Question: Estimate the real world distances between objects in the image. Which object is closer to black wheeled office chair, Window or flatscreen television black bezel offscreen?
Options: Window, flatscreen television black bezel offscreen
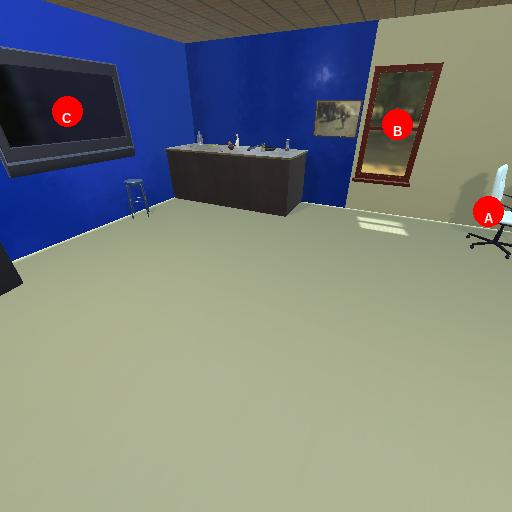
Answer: Window